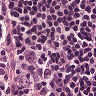
Metastatic tissue present: no